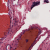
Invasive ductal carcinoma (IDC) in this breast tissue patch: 0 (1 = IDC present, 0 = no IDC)